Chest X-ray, PA view. Patient: 49 years old, sex M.
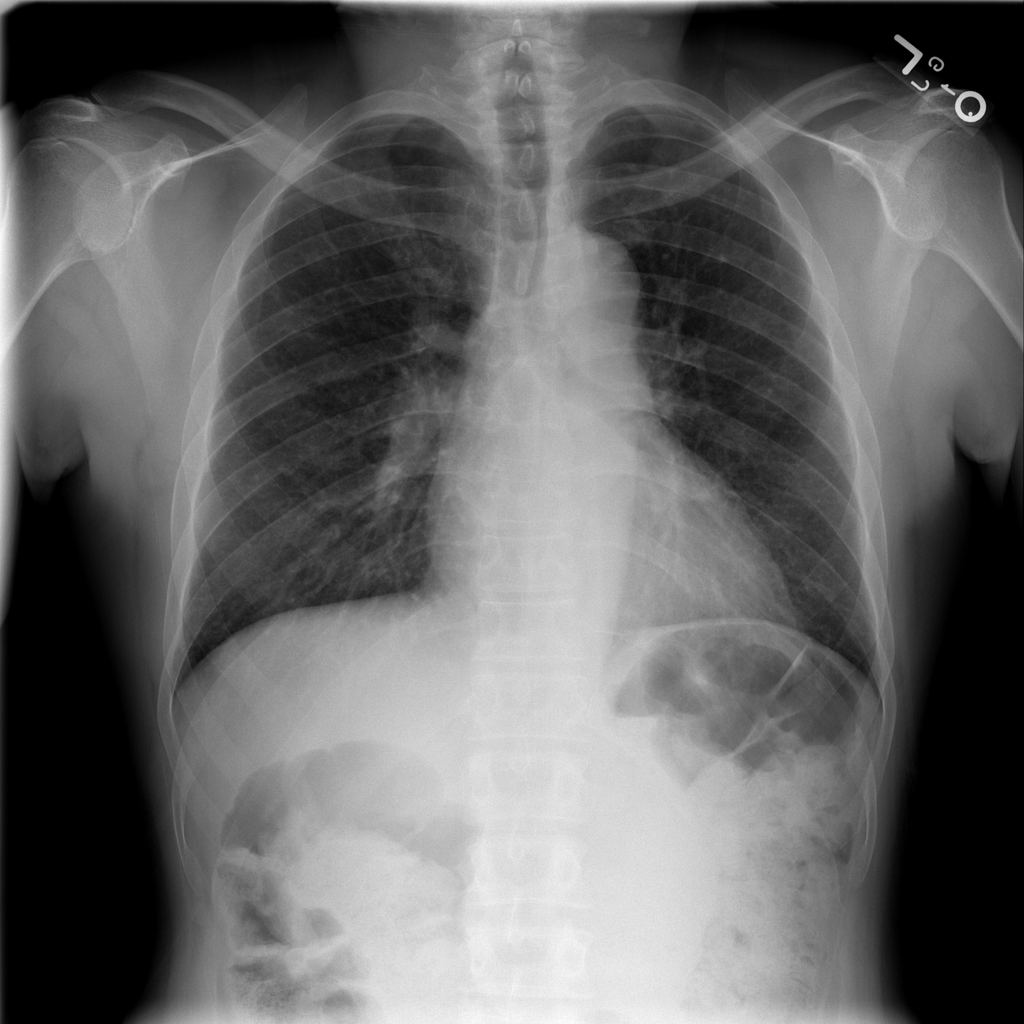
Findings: No Finding